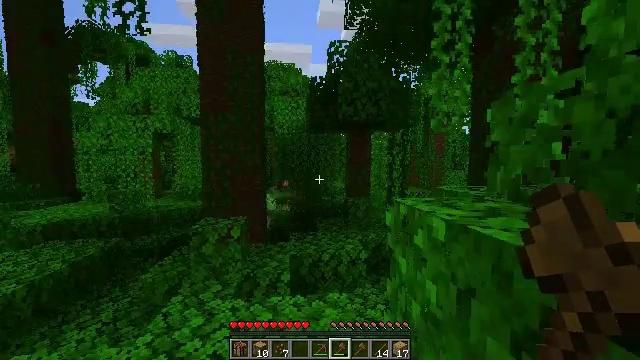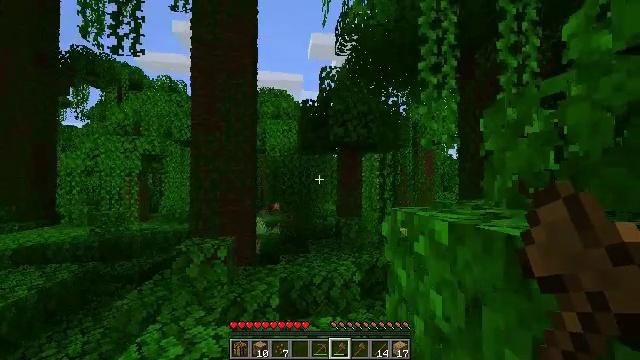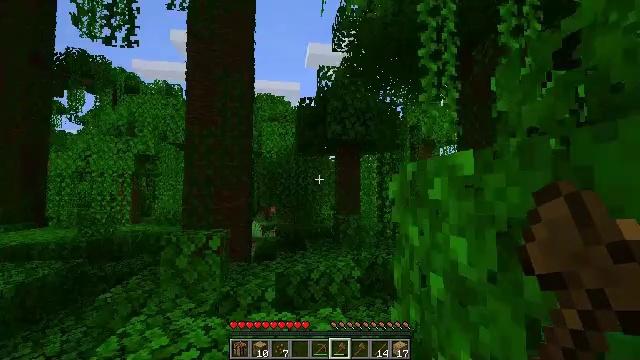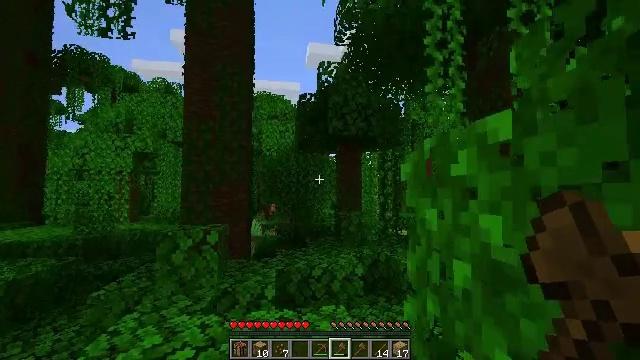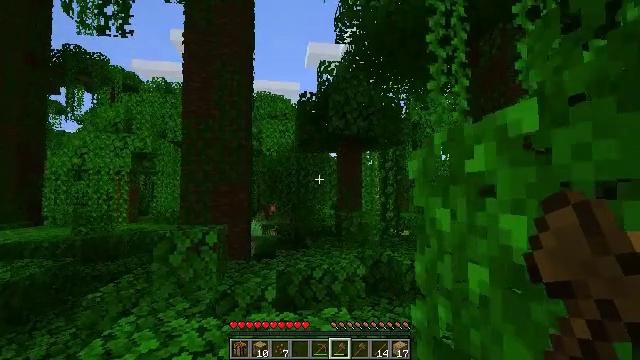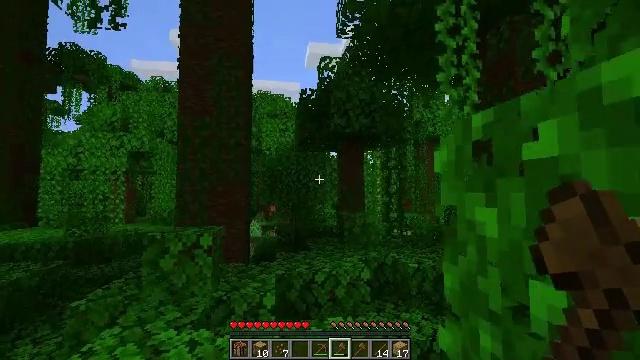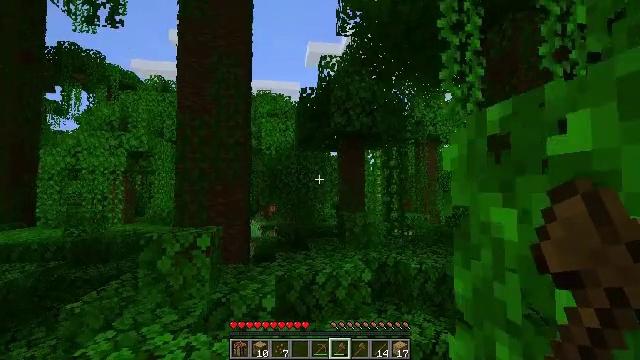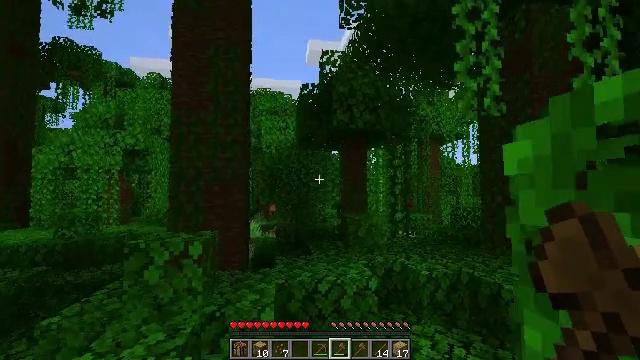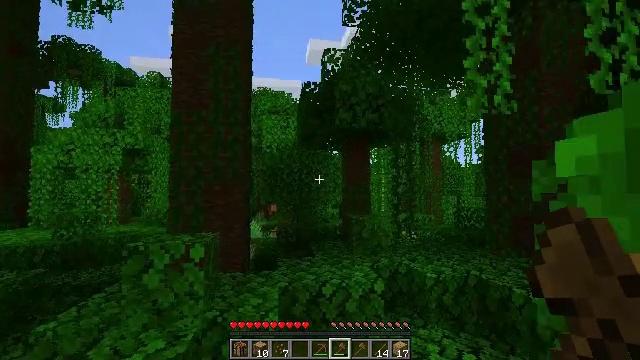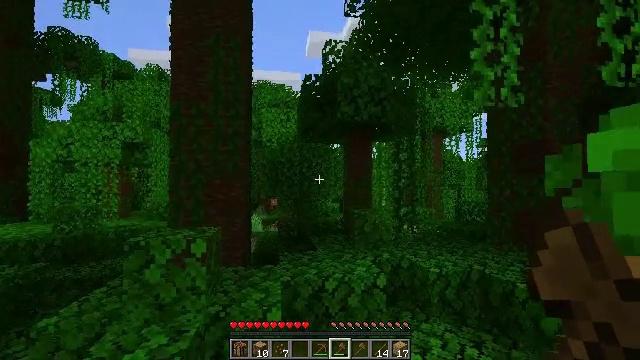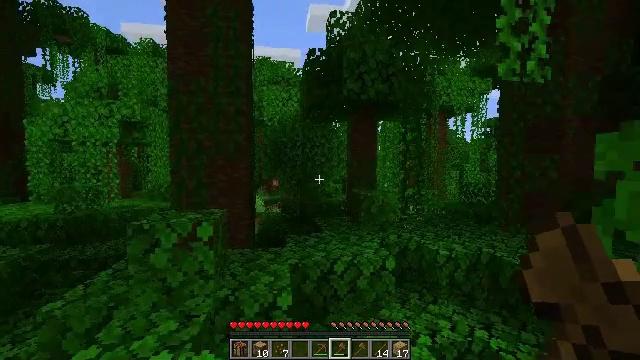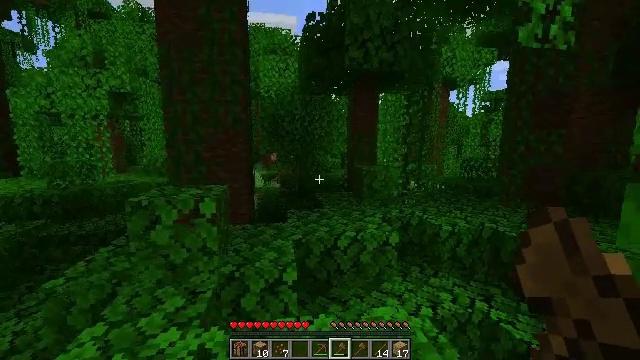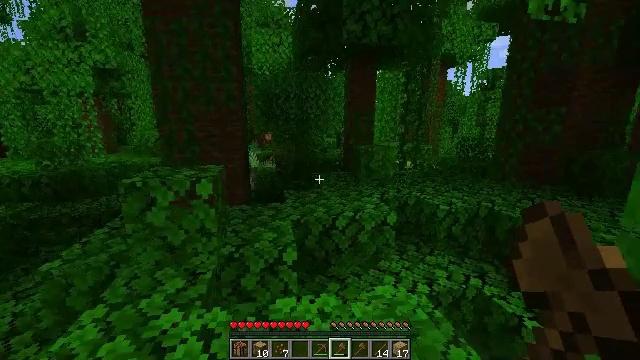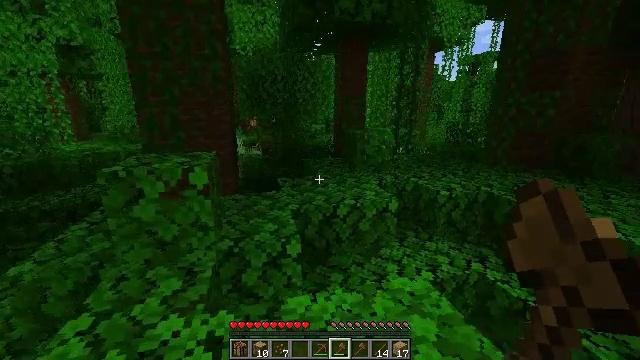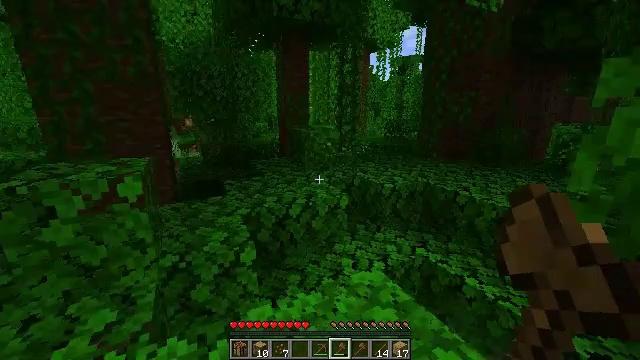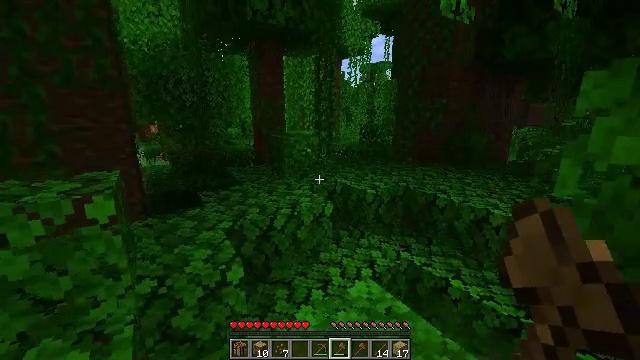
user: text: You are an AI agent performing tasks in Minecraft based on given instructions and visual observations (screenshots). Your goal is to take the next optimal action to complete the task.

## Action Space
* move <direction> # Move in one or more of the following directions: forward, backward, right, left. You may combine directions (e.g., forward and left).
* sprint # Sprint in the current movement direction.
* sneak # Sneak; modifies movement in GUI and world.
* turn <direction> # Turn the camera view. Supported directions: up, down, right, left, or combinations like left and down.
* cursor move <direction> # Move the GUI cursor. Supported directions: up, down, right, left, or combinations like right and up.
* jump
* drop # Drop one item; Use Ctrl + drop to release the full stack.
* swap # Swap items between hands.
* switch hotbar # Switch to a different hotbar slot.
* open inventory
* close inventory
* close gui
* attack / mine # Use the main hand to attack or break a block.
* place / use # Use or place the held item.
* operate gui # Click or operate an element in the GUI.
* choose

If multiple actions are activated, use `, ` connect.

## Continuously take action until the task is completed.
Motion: motion action
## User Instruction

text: Harvest bamboo from the farm.
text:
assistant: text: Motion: move forward, turn right and up
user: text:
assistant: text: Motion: move forward, turn up
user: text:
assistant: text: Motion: move forward
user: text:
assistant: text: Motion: move forward
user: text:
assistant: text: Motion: move forward
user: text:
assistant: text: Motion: move forward
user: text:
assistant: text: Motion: move forward and move left
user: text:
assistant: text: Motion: move forward and move left
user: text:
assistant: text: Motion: move forward and move left, turn down
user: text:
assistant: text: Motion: move forward and move left, turn down
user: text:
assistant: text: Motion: move forward and move left, turn down
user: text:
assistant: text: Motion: move forward and move left, turn right and down
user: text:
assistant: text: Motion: move forward and move left, turn right and down
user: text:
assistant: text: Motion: move forward and move left, turn right
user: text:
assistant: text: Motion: move left, turn right and up
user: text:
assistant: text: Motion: move left, turn right and up
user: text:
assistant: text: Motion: move left
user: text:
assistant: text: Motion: move left
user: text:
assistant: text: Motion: move left, turn left
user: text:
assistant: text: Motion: move left, turn left
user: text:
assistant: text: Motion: turn left
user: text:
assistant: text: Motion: turn left
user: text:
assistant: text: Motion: turn left
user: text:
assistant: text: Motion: turn left and up
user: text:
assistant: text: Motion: turn left
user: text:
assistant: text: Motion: move forward
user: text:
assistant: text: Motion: move forward
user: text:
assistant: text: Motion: move forward
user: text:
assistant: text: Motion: move forward, turn right and down
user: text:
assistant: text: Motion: move forward, turn right and down